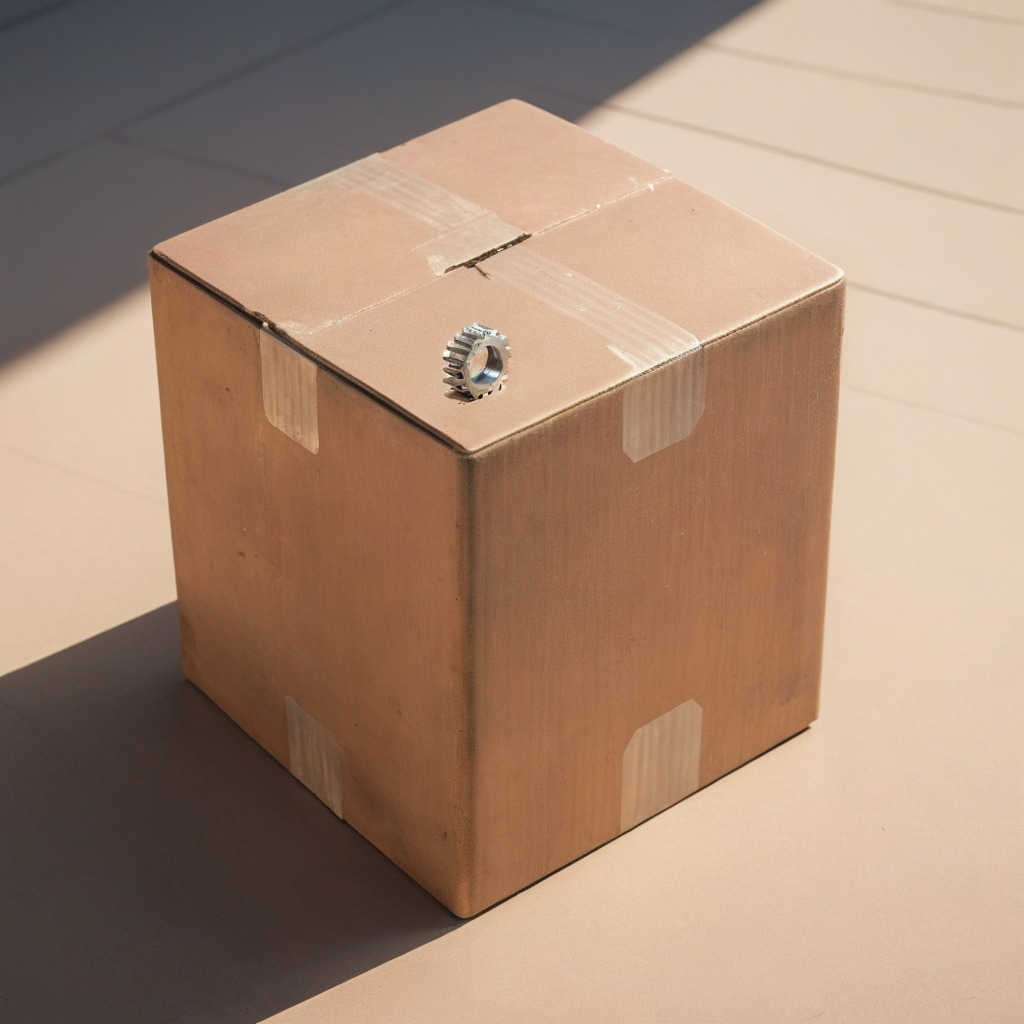
A steel gear with teeth is lying on the cardboard box surface in an outdoor workshop during daytime bright natural light soft shadows slightly creased but